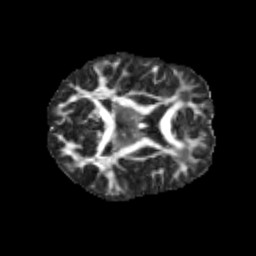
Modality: FA
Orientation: axial
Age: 11
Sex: male
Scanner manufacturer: siemens
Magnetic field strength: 3 T
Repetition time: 3.8 s
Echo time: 0.07 s